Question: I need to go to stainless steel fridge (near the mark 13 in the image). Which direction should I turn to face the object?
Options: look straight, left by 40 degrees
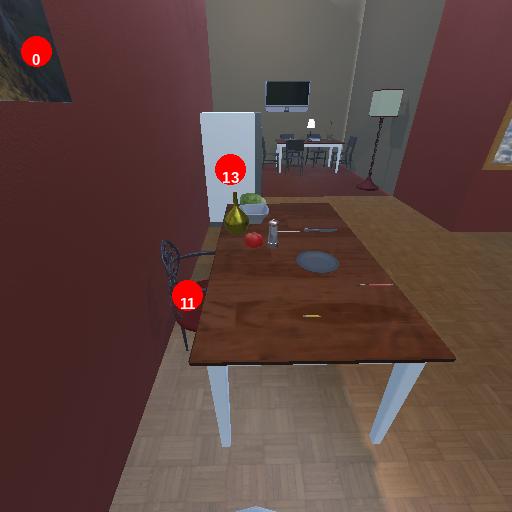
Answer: look straight